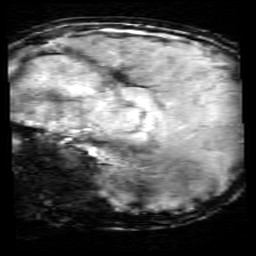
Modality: SWI
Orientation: sagittal
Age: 10
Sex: male
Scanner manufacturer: siemens
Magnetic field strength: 3 T
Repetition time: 0.027 s
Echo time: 0.02 s